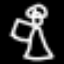
Label: angel